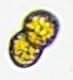
Label: Margalefidinium